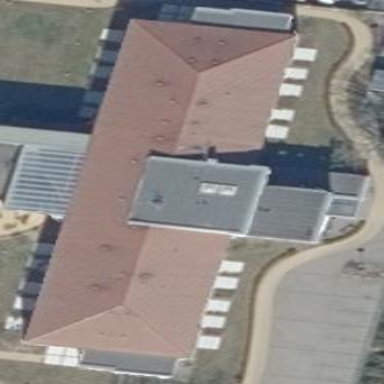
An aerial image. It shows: Nursing home building.